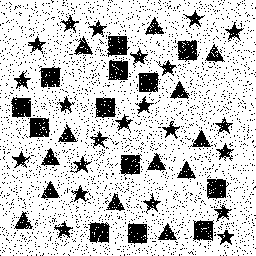
Squares: 13
Triangles: 13
Stars: 22
Total shapes: 48